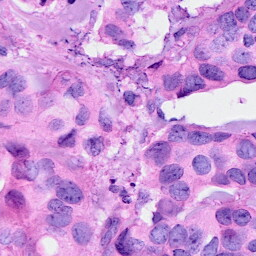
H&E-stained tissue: Breast